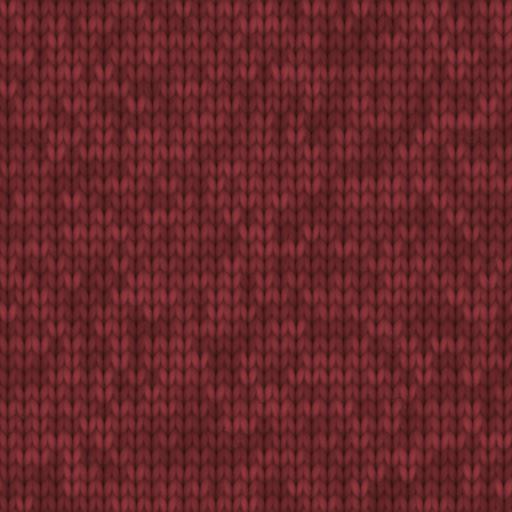
Tags: fabric red weave wool woven